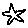
Label: star